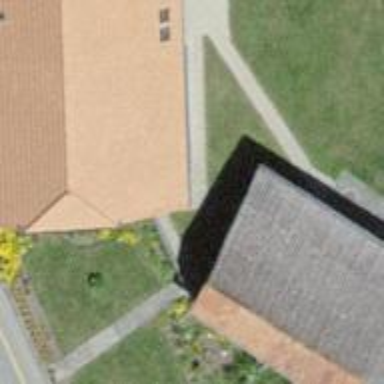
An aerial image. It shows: Shed.